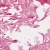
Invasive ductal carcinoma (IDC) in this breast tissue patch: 0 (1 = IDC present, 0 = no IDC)